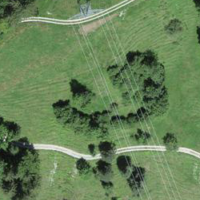
EUNIS habitat code: 24
Species observed at this site:
Buteo buteo
Picus viridis